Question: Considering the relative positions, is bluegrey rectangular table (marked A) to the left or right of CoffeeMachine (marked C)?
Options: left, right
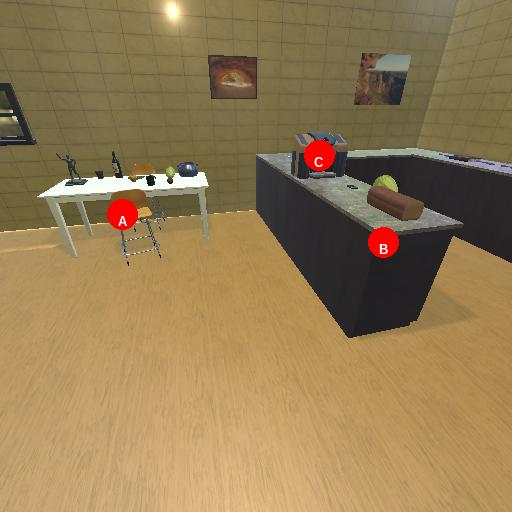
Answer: left